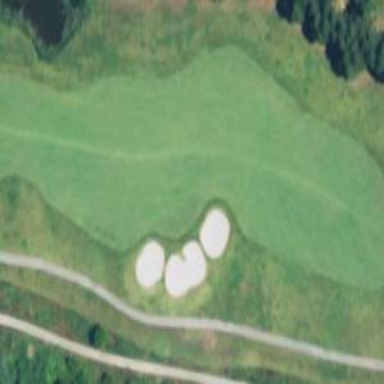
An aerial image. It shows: Golf hole.